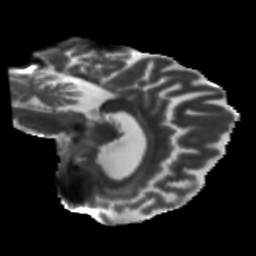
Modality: T2w
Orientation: sagittal
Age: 68
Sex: female
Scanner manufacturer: siemens
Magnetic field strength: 3 T
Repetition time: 5.47 s
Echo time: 0.0854 s